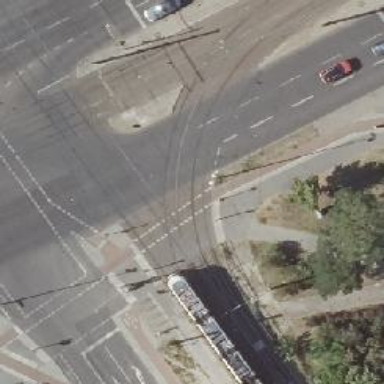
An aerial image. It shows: Tram crossing on the railway.